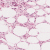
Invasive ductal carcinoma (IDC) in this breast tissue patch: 0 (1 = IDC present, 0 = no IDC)